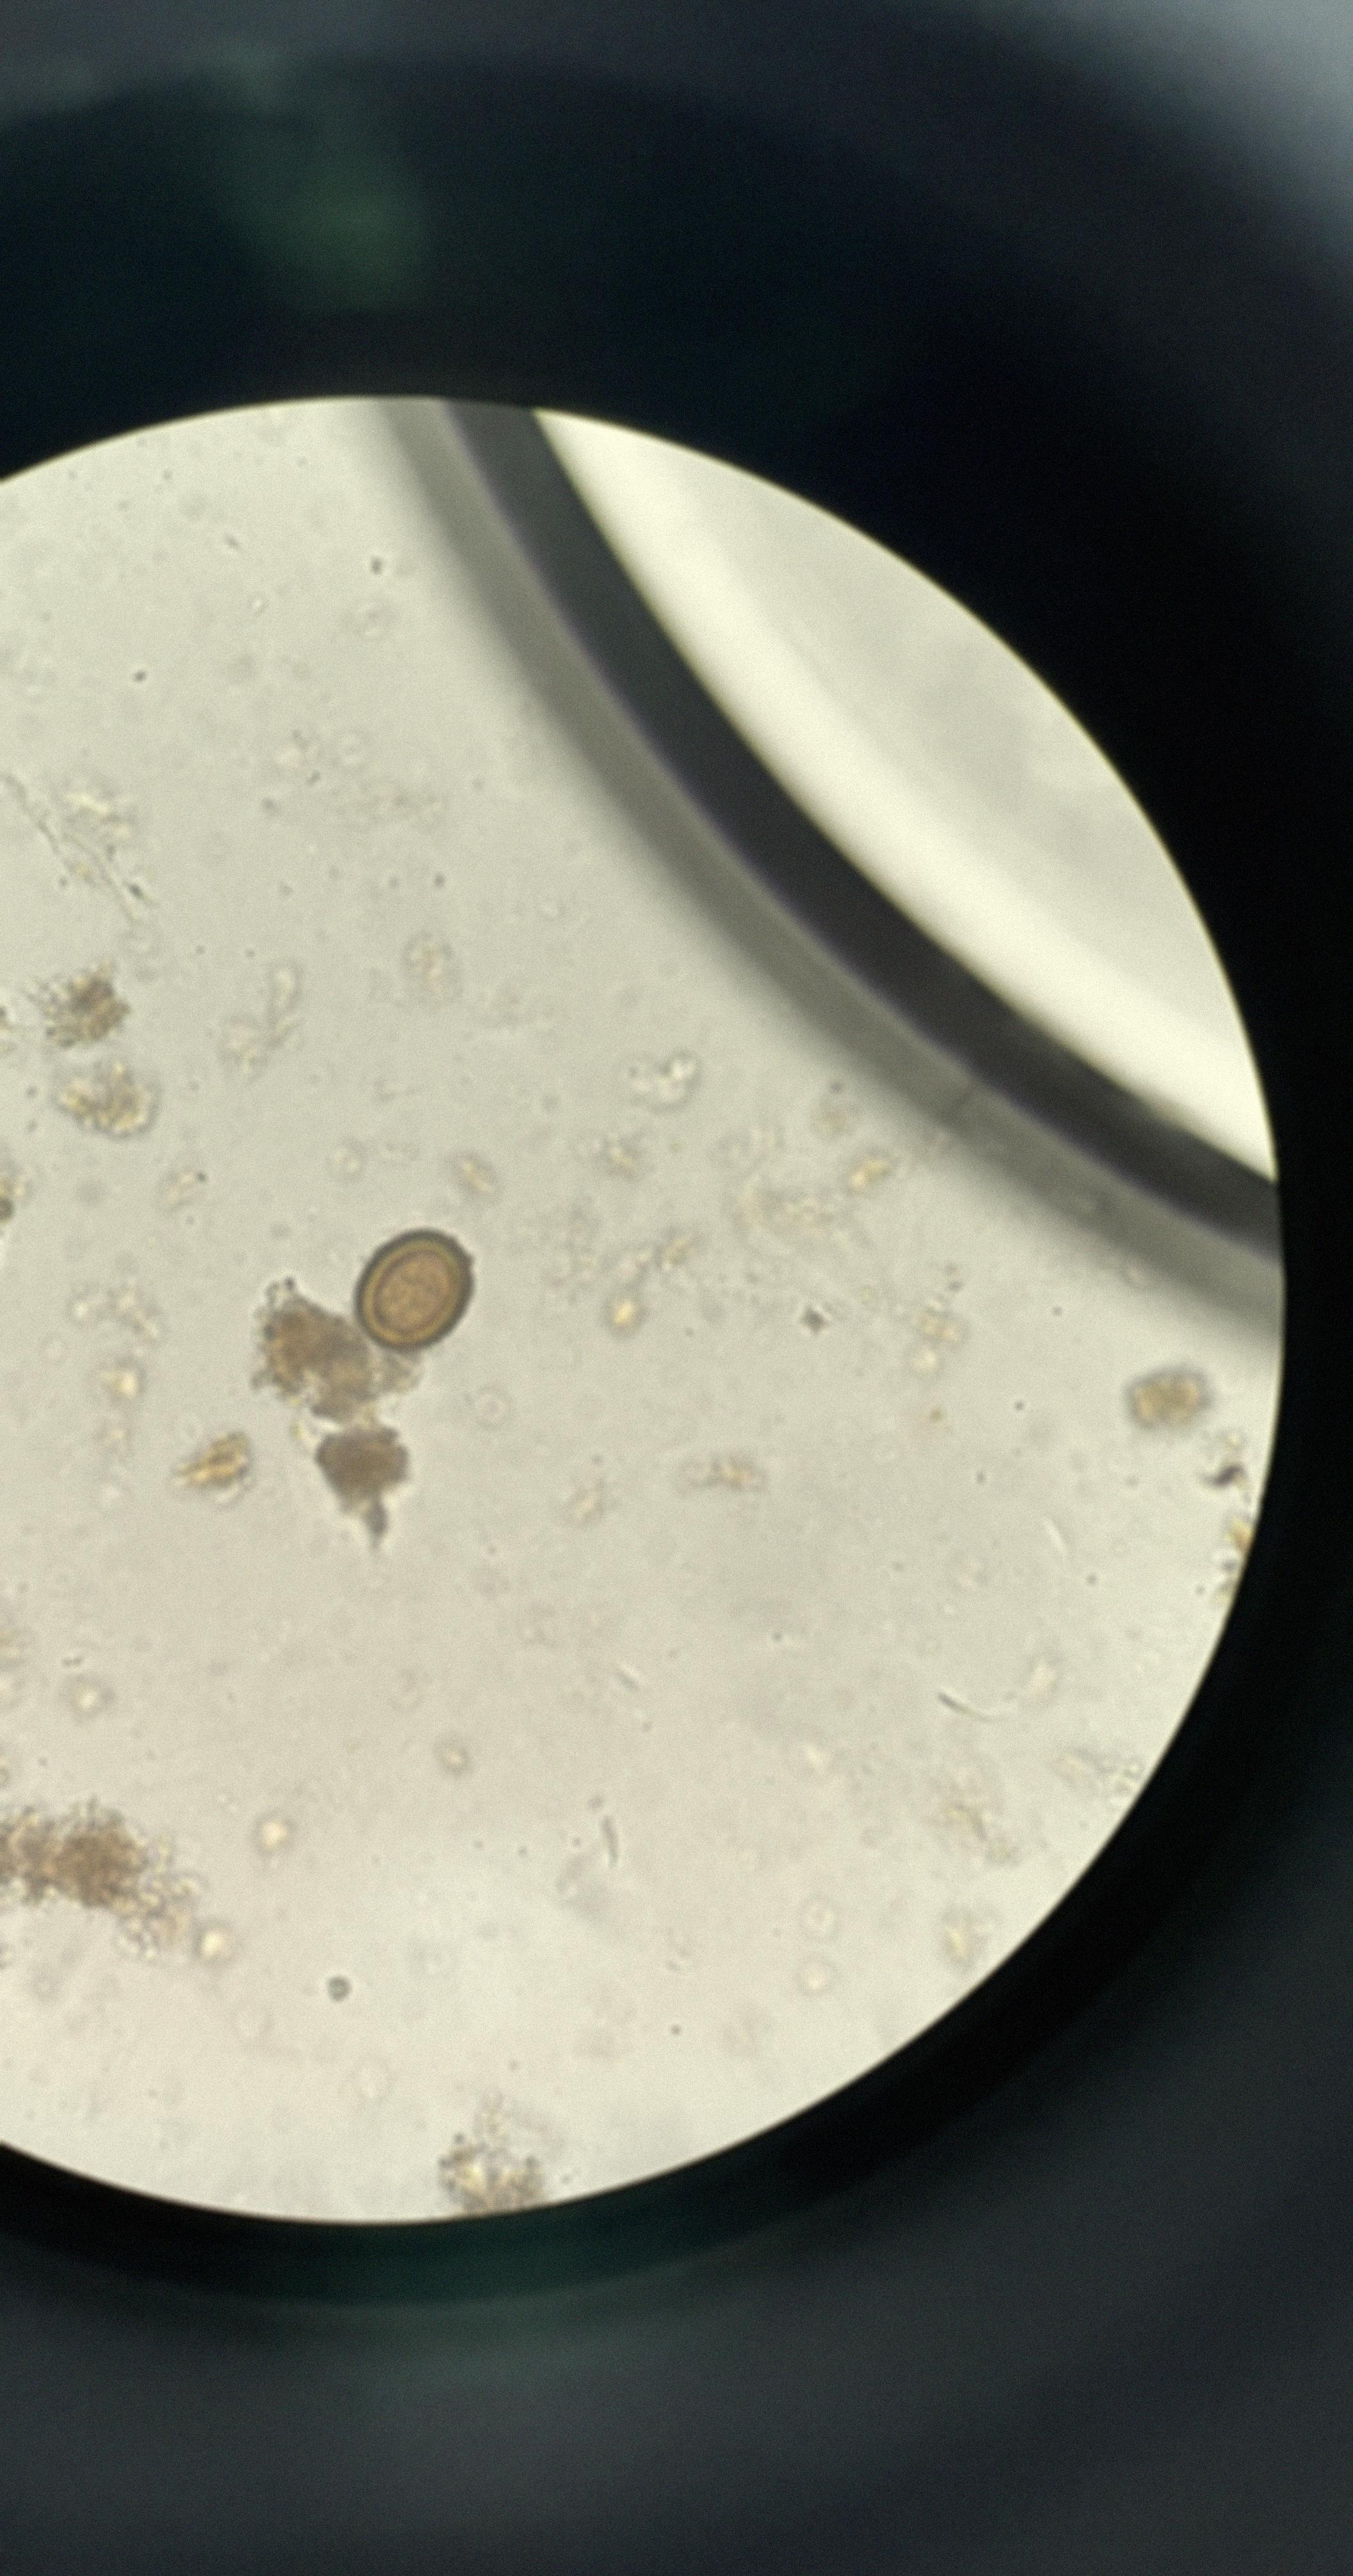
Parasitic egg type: Taenia spp. egg